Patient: sex M, age 23
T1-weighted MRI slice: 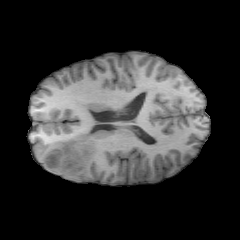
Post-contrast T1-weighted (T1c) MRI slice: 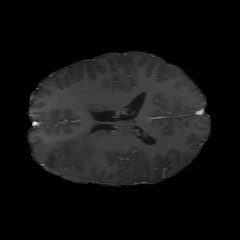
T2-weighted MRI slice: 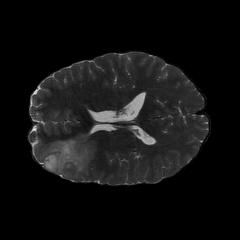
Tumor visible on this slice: yes
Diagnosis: Oligodendroglioma, IDH-mutant, 1p/19q-codeleted
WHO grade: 2